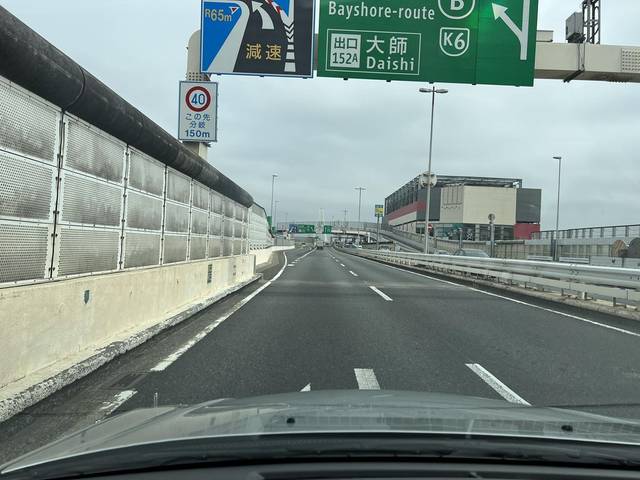
Region: Japan
Coordinates: 35.536, 139.741